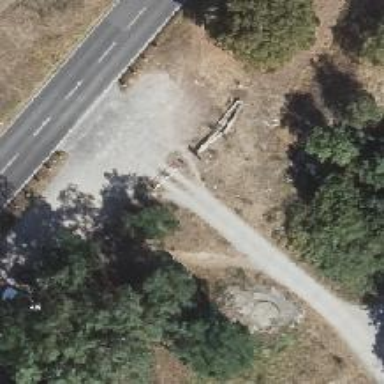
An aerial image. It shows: Emergency access point on the road.